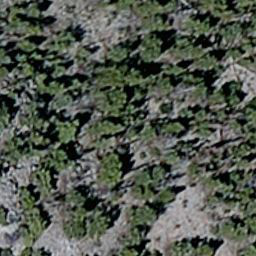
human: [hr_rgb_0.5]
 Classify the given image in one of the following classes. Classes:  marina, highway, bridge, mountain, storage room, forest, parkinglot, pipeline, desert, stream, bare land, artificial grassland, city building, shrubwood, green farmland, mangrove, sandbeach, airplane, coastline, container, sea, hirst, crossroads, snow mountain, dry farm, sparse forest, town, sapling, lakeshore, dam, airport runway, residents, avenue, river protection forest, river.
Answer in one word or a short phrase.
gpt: sparse forest